Interaction volume radius: 5 \u00c5
Interaction volume height: 15 \u00c5
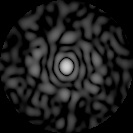
Disorder parameter: 0.8715